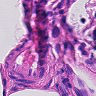
Metastatic tissue present: no